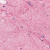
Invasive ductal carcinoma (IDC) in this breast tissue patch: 0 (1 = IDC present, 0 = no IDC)